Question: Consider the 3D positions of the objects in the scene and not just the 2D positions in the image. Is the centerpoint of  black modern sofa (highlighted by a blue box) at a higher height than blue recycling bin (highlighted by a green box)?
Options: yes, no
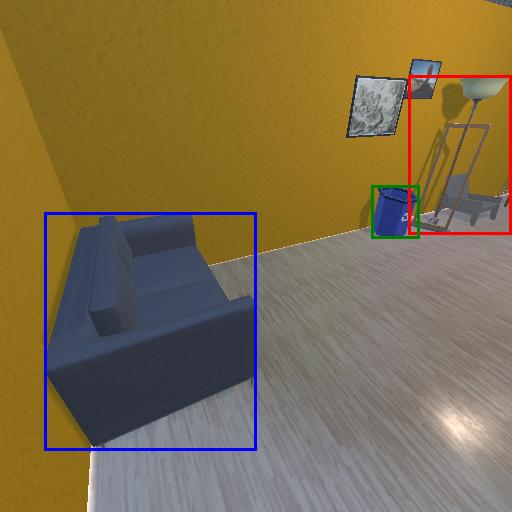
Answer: yes